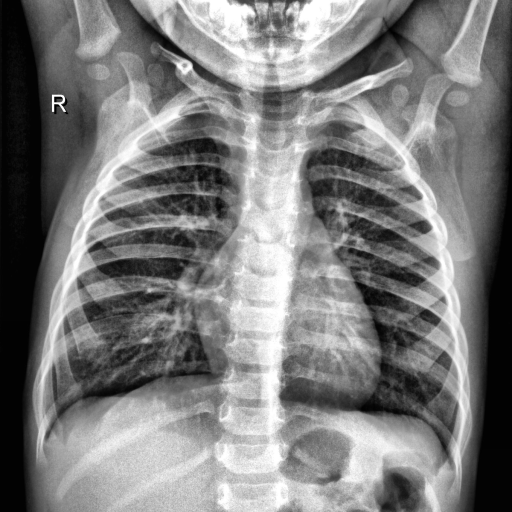
Finding: NORMAL